Interaction volume radius: 5 \u00c5
Interaction volume height: 15 \u00c5
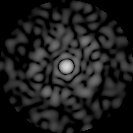
Disorder parameter: 0.8669